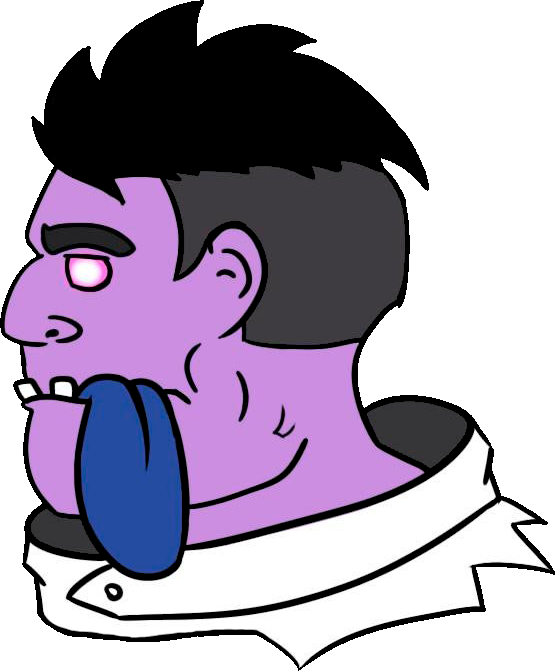
Label: 4_Yes_Chad